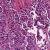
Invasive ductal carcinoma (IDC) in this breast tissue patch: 1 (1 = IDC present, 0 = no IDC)